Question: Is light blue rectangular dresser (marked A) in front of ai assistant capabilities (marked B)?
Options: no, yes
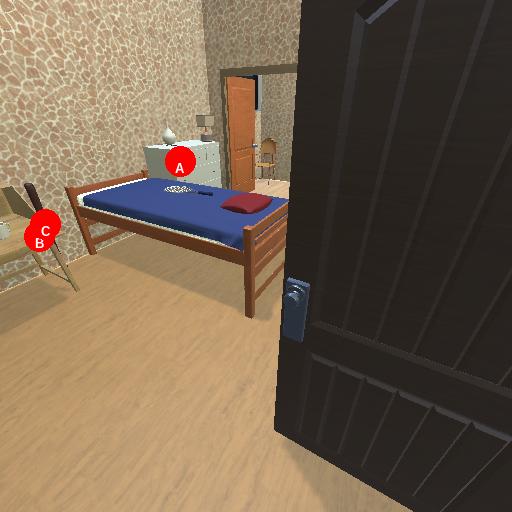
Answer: no